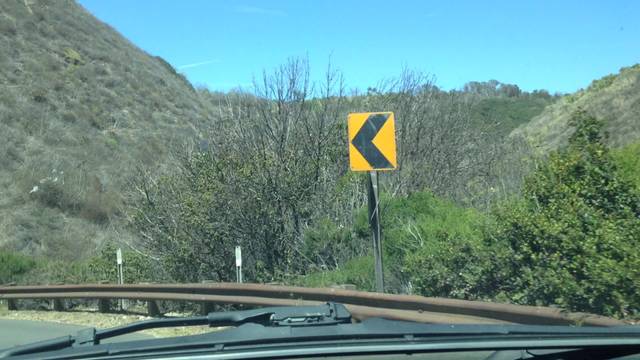
Region: Mexico
Coordinates: 34.011, -118.814